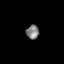
Tissue: prostate
Cell type: T cells
Senescence score: 0.3606
Nuclear area (px): 180
Mean DAPI intensity: 123.722